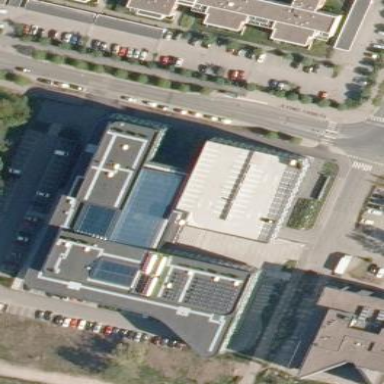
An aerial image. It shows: Multi-storey parking building with asphalt surface.